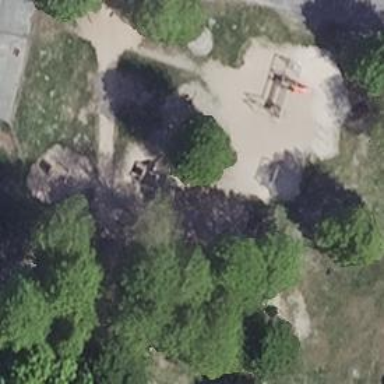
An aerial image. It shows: Playground area for leisure land.